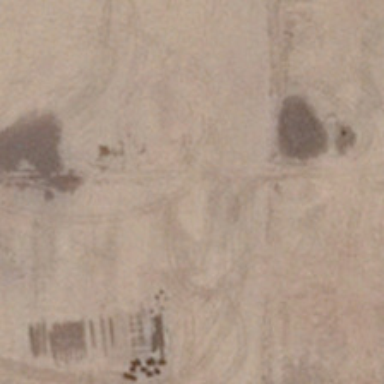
The bare land is very broad .